Aerial crown-view tile of a tropical tree (Barro Colorado Island, Panama), acquired 20250124:
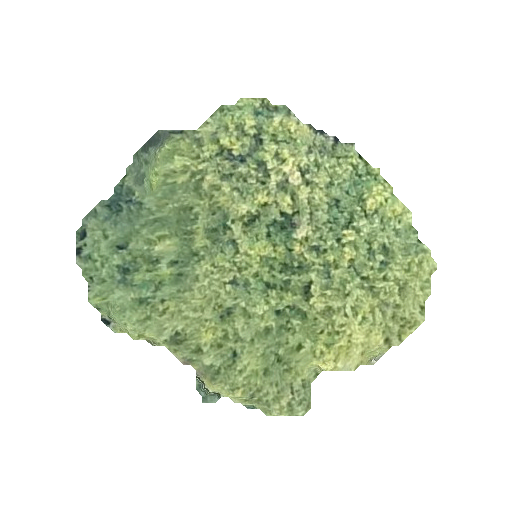
Species: Prioria copaifera
GBIF accepted scientific name: Prioria copaifera
Crown area: 112.264 m²